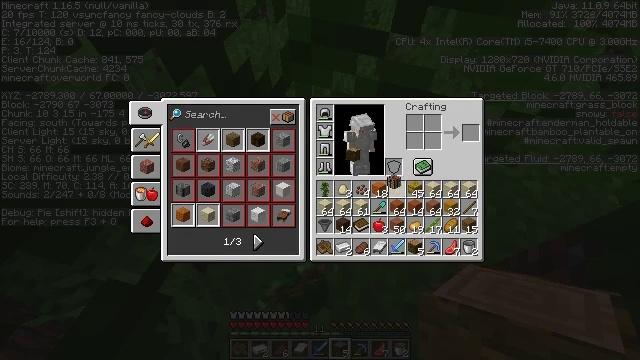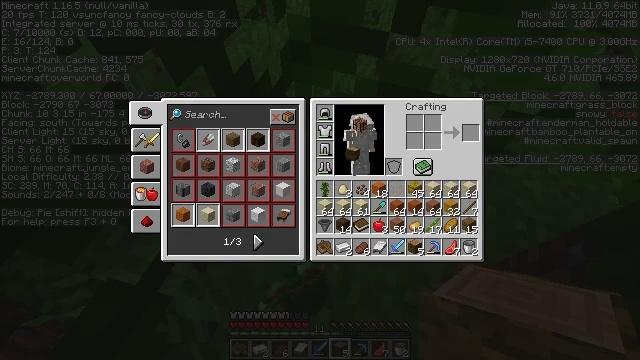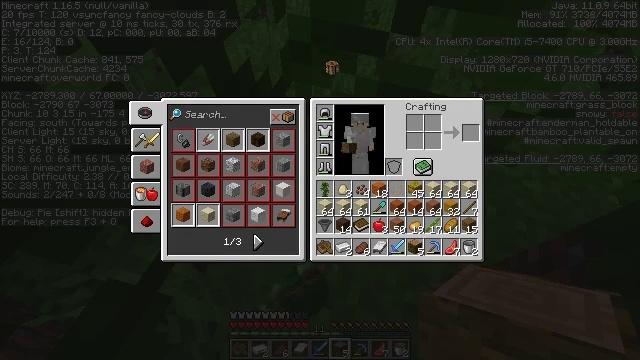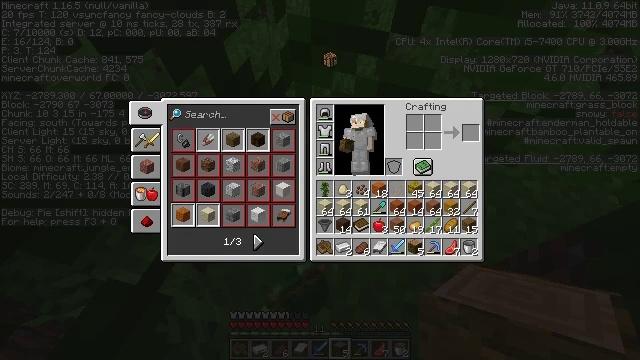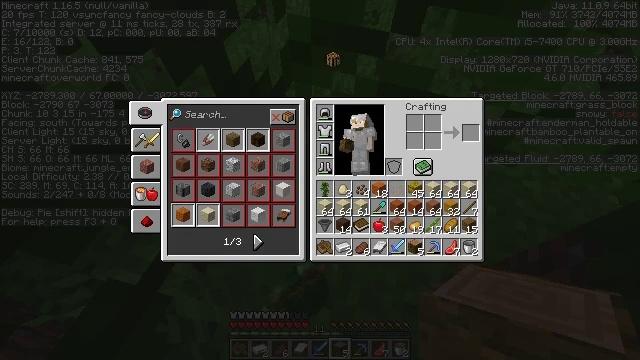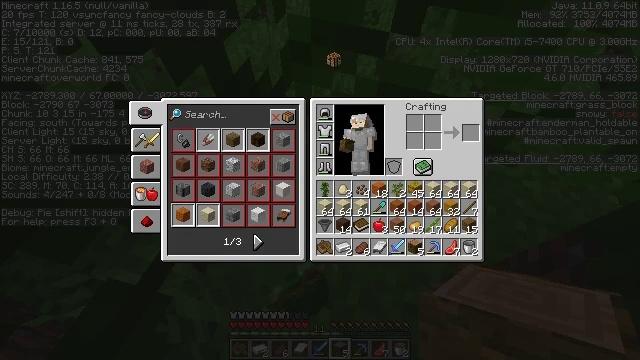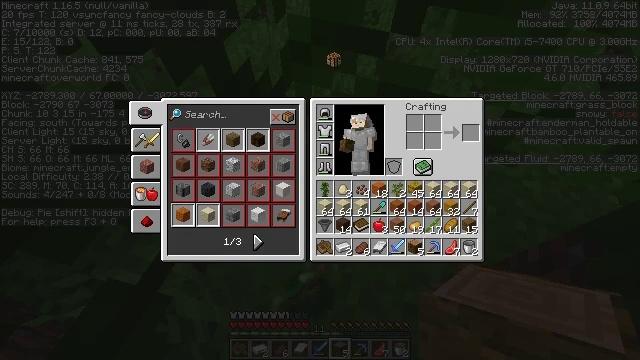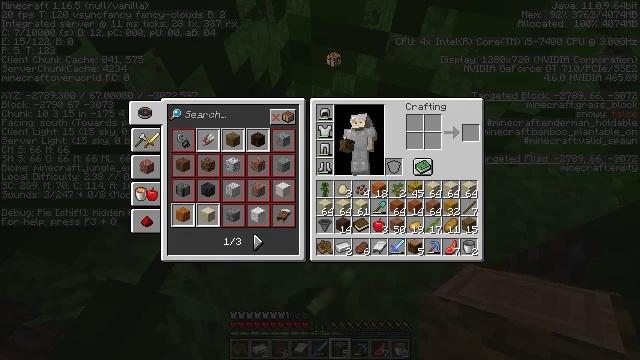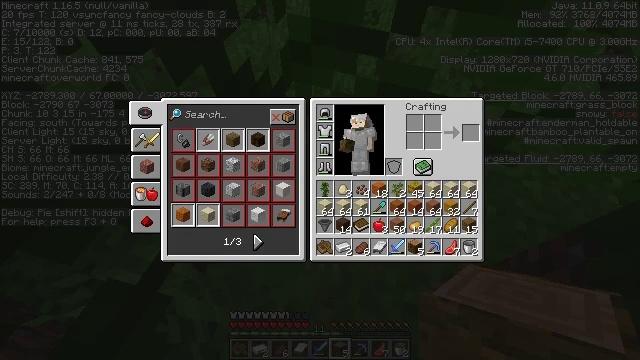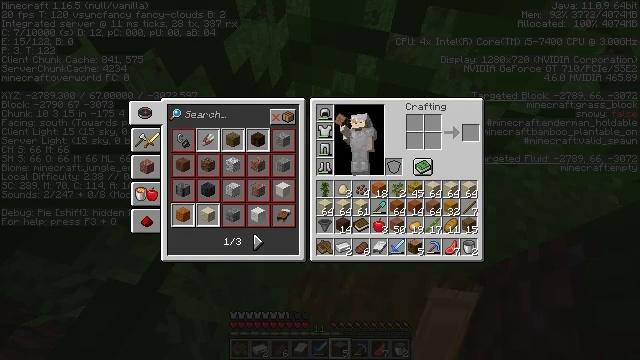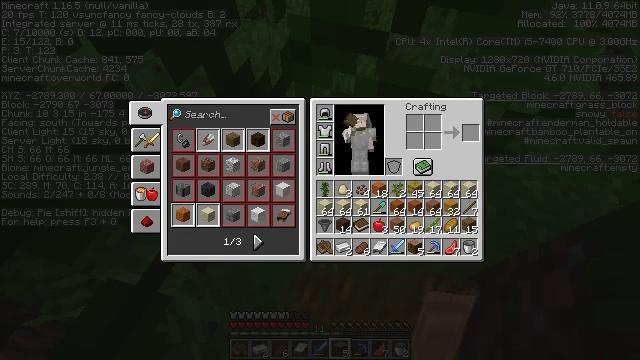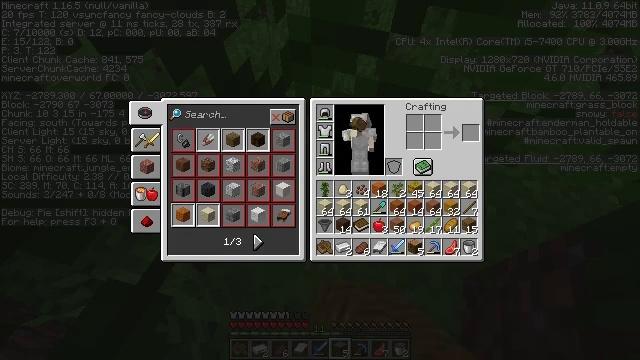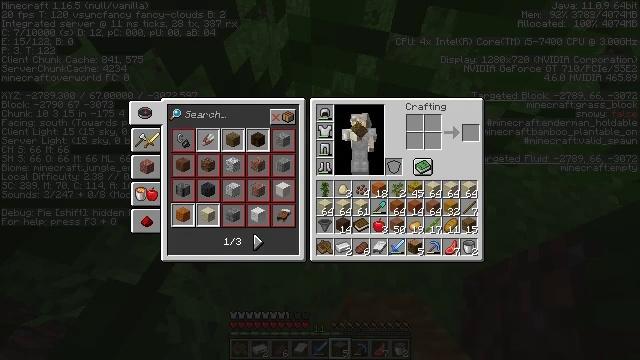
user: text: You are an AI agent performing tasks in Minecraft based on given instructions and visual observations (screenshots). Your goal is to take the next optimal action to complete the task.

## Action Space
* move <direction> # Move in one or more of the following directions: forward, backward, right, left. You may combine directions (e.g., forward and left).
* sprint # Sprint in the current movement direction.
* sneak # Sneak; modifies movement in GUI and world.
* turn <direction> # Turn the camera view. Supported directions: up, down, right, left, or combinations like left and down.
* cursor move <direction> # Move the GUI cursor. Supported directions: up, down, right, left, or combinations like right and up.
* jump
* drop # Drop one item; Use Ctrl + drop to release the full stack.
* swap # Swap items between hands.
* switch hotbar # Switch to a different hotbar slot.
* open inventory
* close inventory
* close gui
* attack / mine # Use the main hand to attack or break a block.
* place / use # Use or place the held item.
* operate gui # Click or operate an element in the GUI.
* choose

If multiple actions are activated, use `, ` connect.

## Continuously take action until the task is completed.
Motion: motion action
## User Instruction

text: Remove a crafting table from the inventory.
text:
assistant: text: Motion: turn left and up, attack / mine
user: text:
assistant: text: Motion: turn left and up
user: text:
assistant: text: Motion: turn up
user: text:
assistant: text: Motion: attack / mine
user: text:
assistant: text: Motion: attack / mine
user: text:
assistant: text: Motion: attack / mine
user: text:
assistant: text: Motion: attack / mine
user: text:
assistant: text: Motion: no_op
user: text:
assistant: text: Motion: turn right and down
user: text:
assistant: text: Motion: no_op
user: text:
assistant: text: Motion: no_op
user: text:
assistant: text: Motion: no_op
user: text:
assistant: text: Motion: no_op